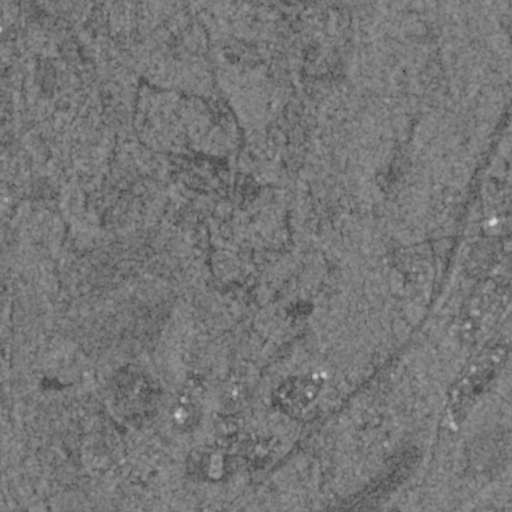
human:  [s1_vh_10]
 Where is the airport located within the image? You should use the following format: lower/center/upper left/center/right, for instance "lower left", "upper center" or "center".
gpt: The airport is located in the lower right of the image.
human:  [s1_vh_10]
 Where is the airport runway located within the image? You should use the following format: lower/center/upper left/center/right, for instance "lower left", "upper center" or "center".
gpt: The airport runway is located in the lower right of the image.
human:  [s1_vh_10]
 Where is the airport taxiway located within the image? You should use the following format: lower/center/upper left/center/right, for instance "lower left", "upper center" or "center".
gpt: The airport taxiway is located in the lower right of the image.
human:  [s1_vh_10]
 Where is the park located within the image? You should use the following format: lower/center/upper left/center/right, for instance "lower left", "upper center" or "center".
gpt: The park is located in the lower right of the image.
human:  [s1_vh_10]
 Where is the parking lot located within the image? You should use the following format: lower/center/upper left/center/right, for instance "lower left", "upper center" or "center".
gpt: The parking lot is located in the lower center of the image.
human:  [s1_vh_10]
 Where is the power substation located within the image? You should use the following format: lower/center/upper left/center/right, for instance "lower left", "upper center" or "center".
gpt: The power substation is located in the left of the image.
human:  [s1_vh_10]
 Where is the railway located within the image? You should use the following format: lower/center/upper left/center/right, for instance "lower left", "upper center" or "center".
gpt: The railway is located in the right of the image.
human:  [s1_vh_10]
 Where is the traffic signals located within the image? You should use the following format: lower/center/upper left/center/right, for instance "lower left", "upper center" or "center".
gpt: The traffic signals is located in the center right of the image.
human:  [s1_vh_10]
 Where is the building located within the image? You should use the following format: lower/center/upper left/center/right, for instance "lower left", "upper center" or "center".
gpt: There is no building in the image.

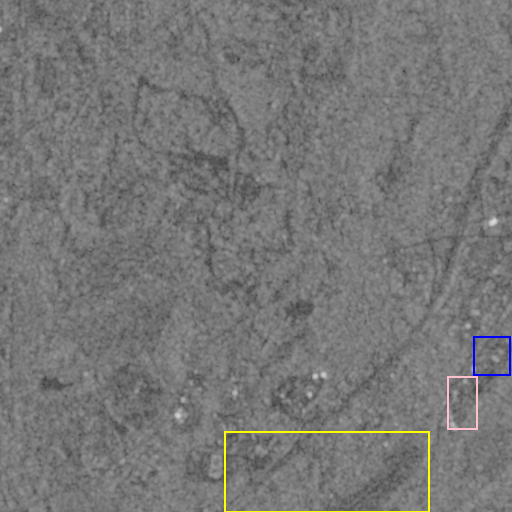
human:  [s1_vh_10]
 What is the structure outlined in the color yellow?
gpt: The structure outlined in yellow is an airport.
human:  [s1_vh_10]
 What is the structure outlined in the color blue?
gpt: The structure outlined in blue is a building.
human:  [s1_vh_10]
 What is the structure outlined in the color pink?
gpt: The structure outlined in pink is a building.
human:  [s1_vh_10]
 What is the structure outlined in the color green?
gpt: There is no green outline.